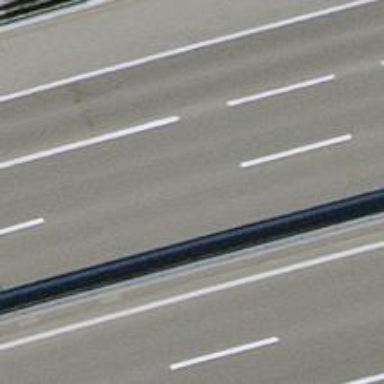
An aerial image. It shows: Asphalt motorway.